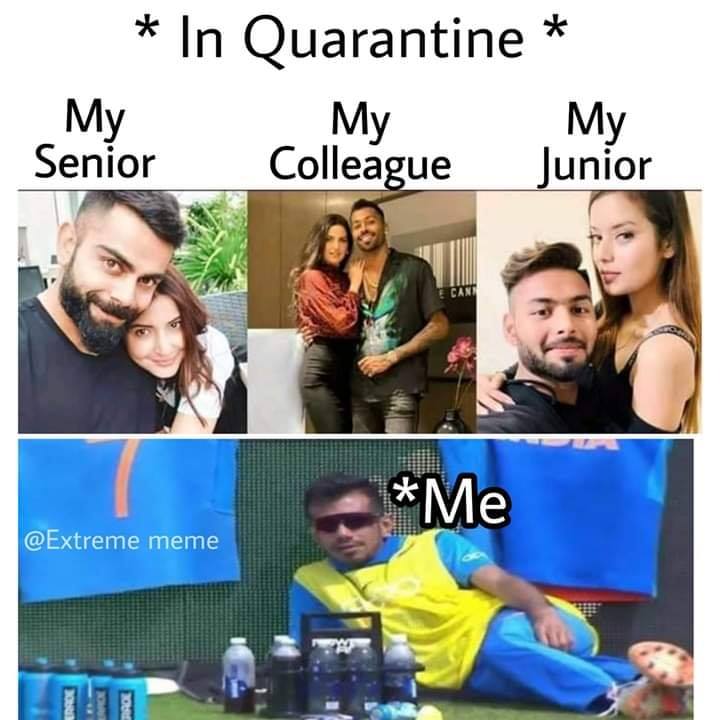
Caption: *  In Qurantine *     My Senior   My Colleague    My Junior     *Me
Label: non-hate